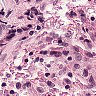
Metastatic tissue present: no